I will show an image sequence of human cooking. I have annotated the images with numbered circles. Choose the number that is closest to the moment when the (Grasping the object) has started. You are a five-time world champion in this game. Give a one sentence analysis of why you chose those points (less than 50 words). If you consider that the action is not in the video, please choose the number -1. Provide your answer at the end in a json file of this format: {"points": []}
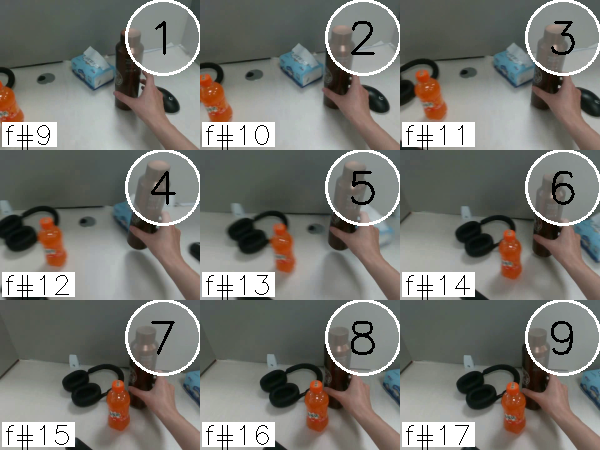
Frame 2 shows the clearest moment of hand-object contact.
{"points": [2]}